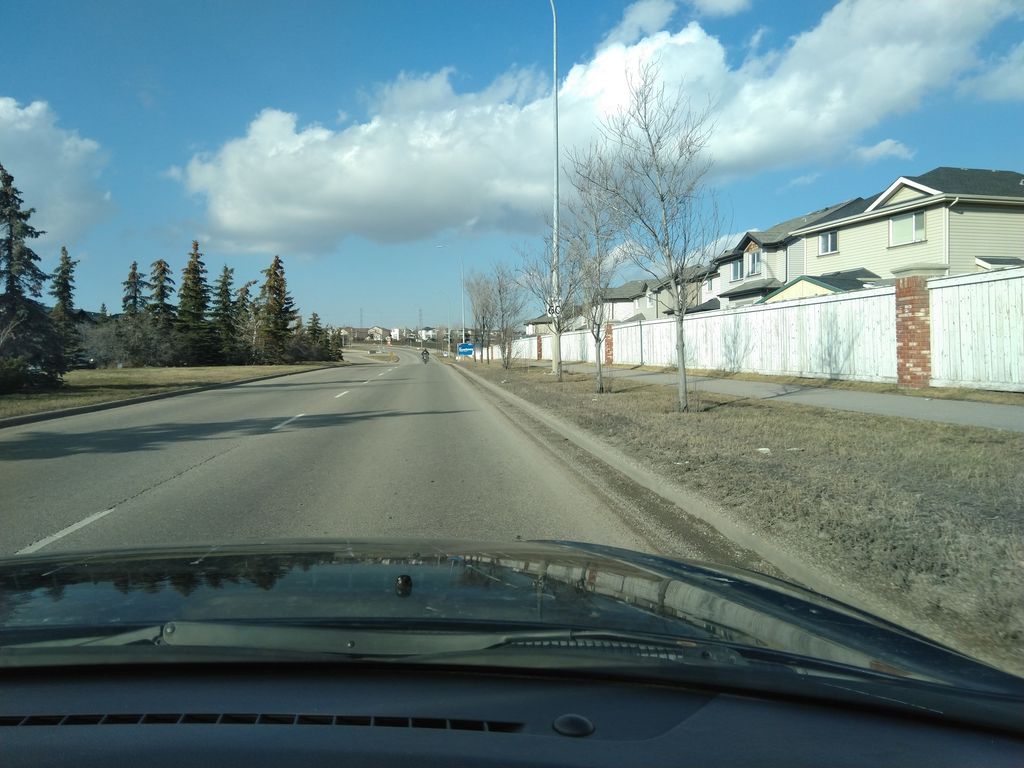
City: calgary